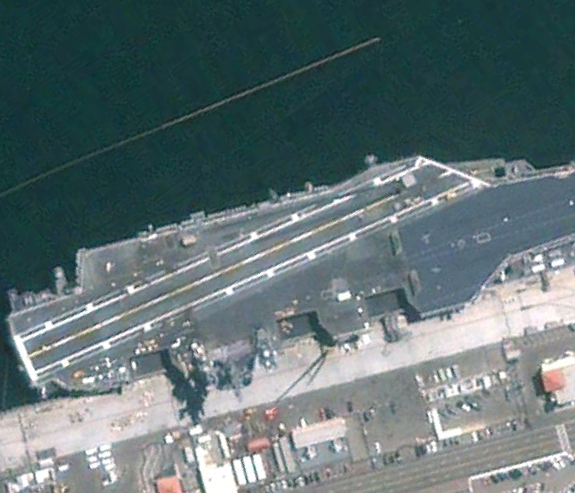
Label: aircraft_carrier